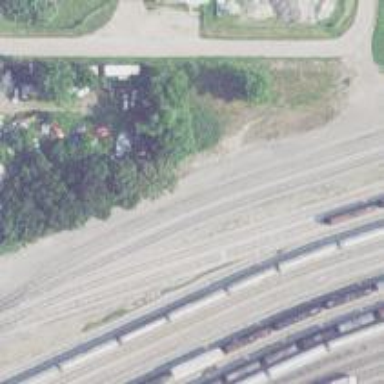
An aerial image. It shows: Railway yard in service.